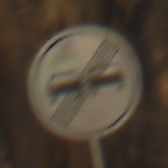
Verkehrszeichen: EndeUeberholverbot
Umgebung: Outdoor, Nature
Tageszeit: SunriseSunset
Wetter: Clear
Licht: Natural
Jahreszeit: Autumn
Kontrast: HighContrast